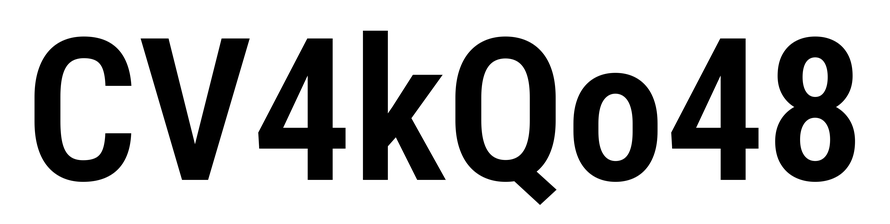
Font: Roboto_Condensed_SemiBold